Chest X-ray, PA view. Patient: 58 years old, sex F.
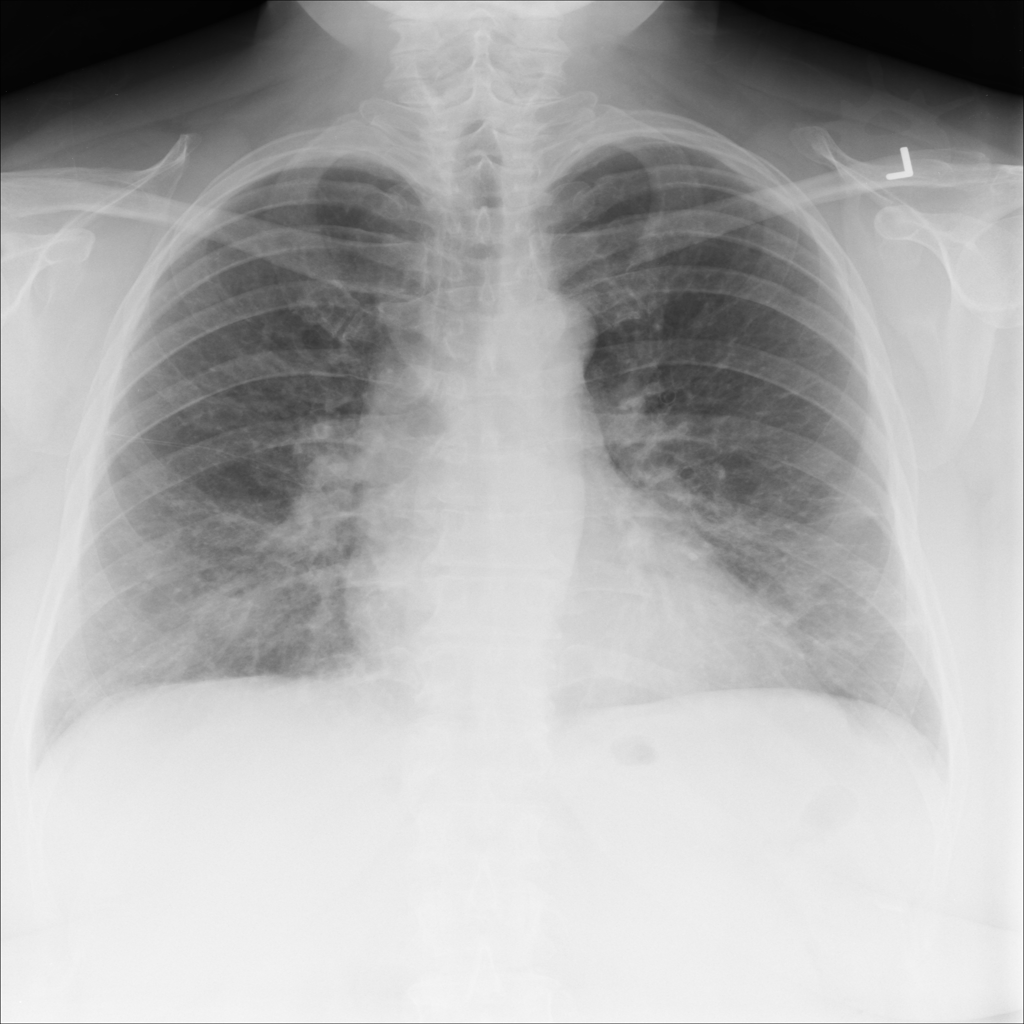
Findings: No Finding